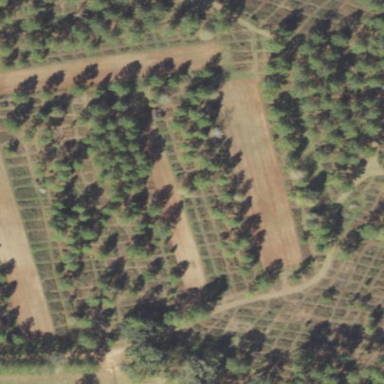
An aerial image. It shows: Orchard.